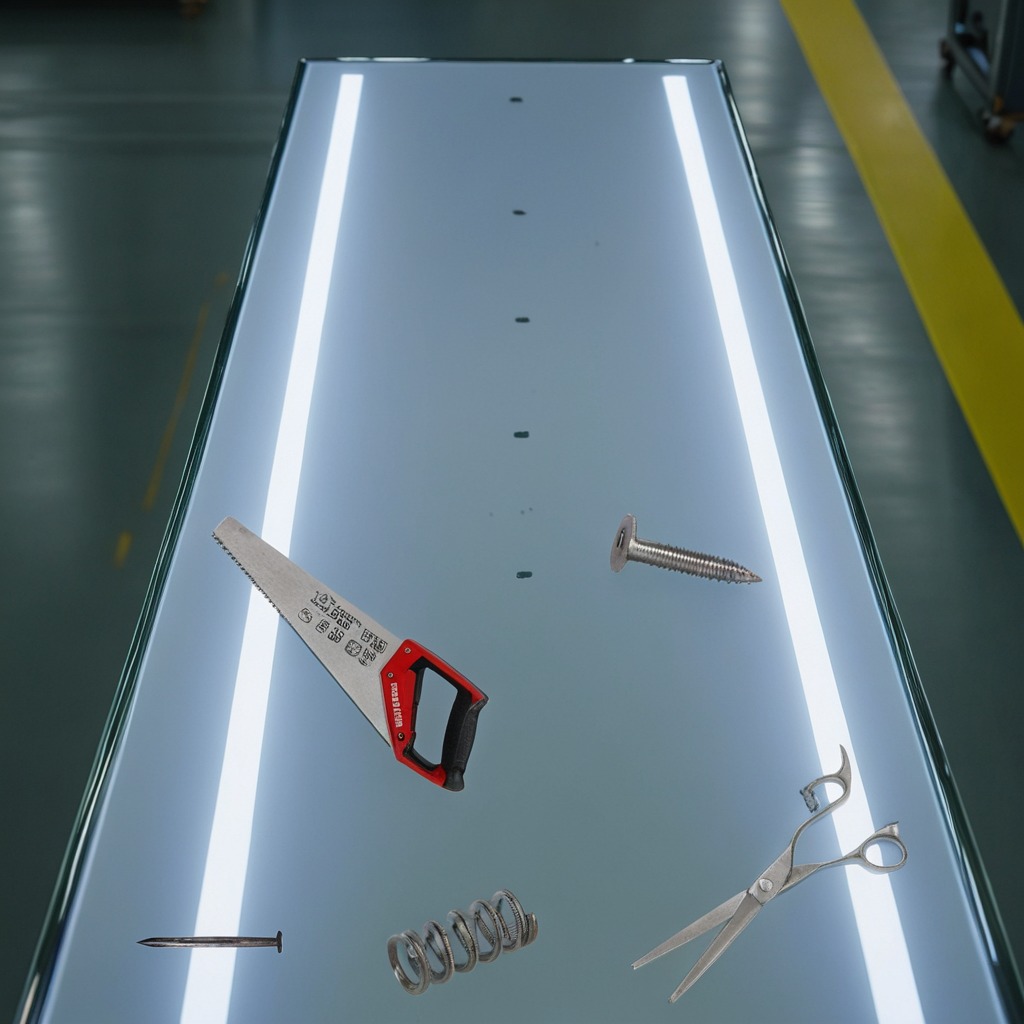
A metal machine screw, an iron nail, a coiled metal spring, a handheld metal saw, and a pair of scissors are lying on the high-gloss table.